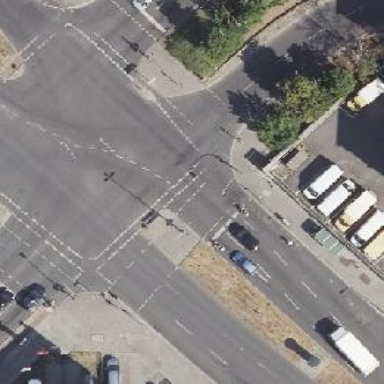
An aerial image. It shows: Asphalt footway with crossing controlled by traffic signals.